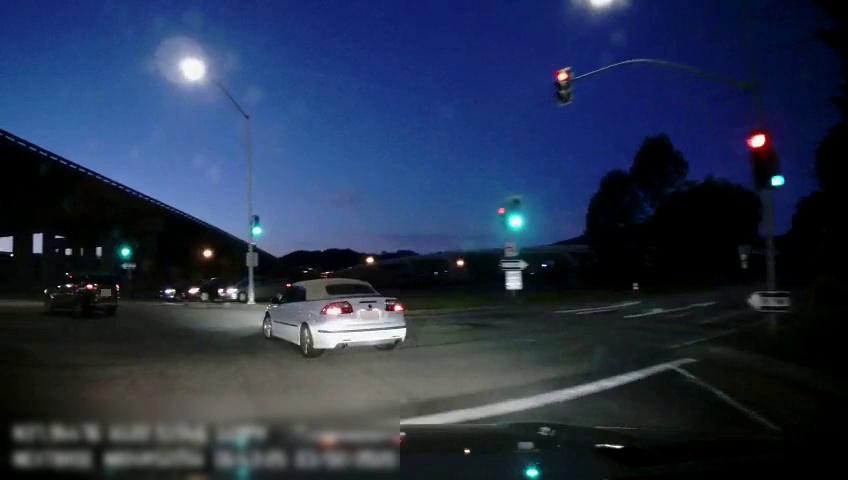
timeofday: Night
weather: Other
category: Drivable Space
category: Vehicles | Car
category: Vehicles | Car
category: Vehicles | Car
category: Vehicles | Car
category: Vehicles | SUV
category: Lanes | Alternate Lane
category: Traffic | Lights
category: Traffic | Lights
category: Traffic | Lights
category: Traffic | Signs
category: Traffic | Signs
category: Traffic | Lights
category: Traffic | Lights
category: Traffic | Lights
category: Traffic | Signs
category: Traffic | Signs